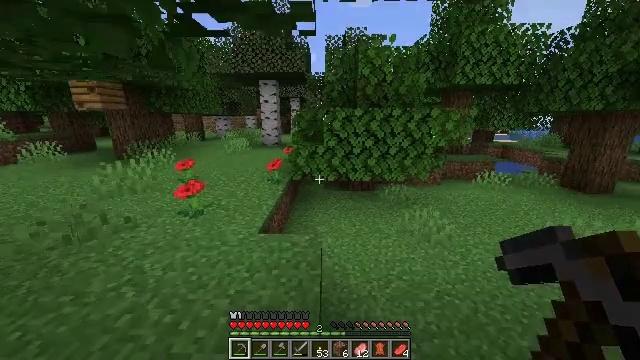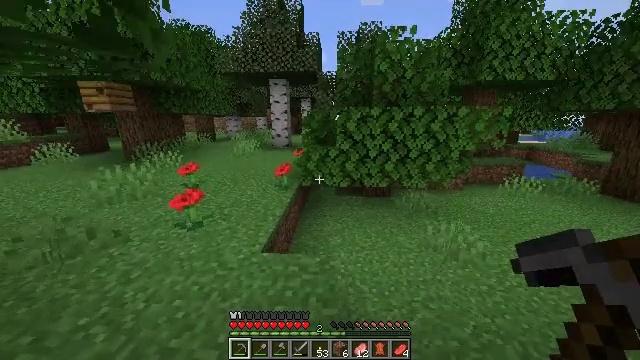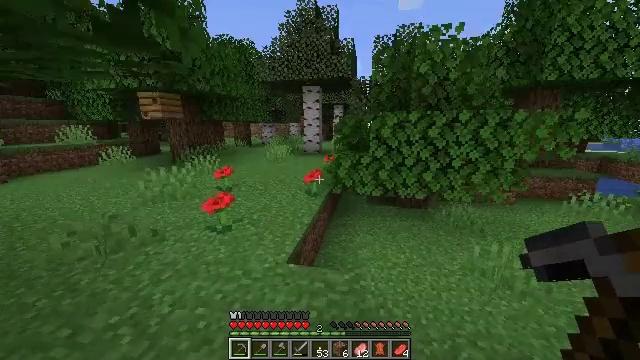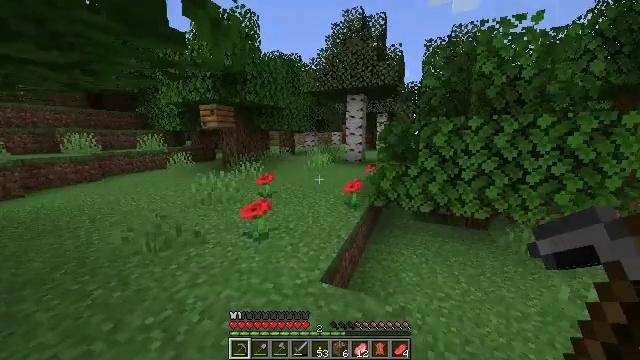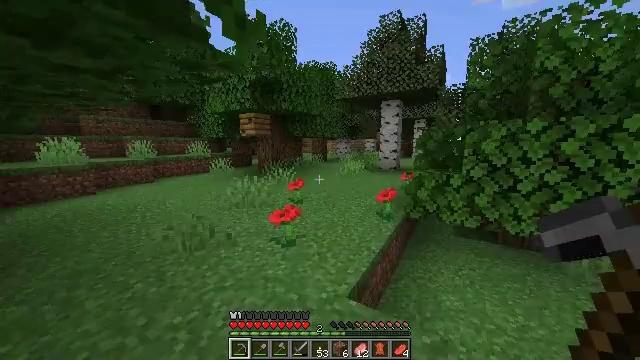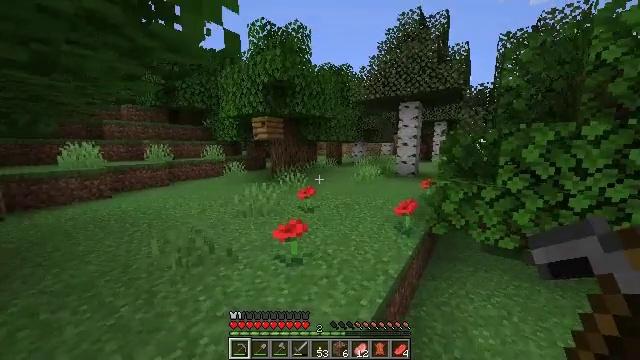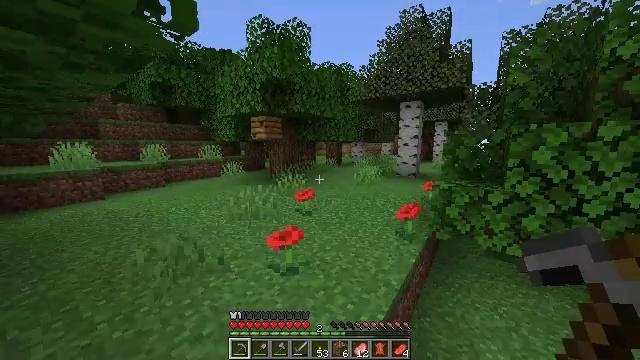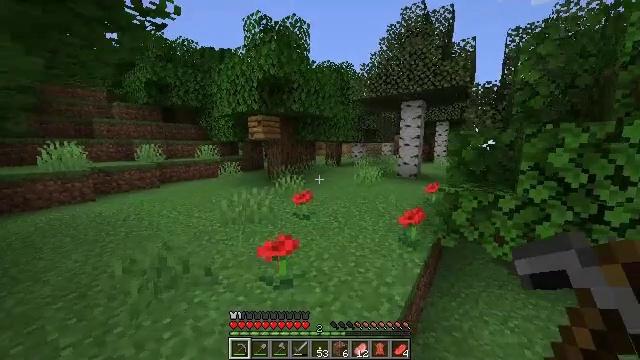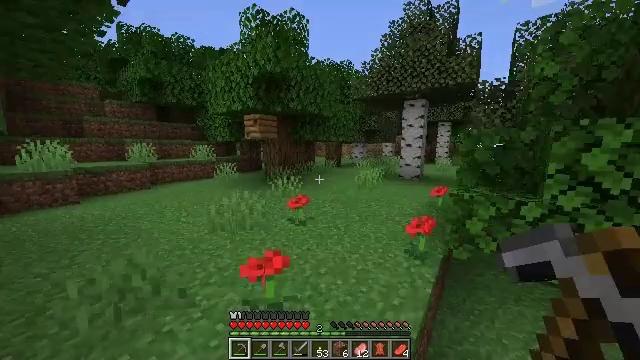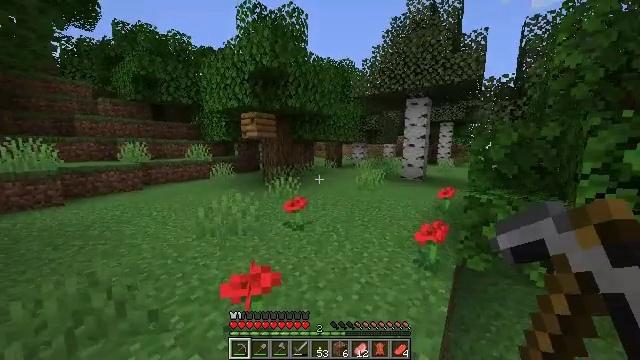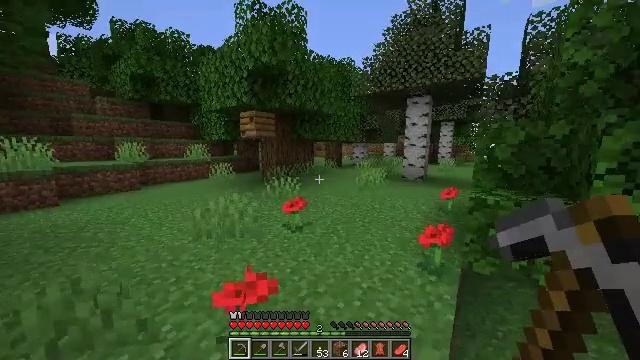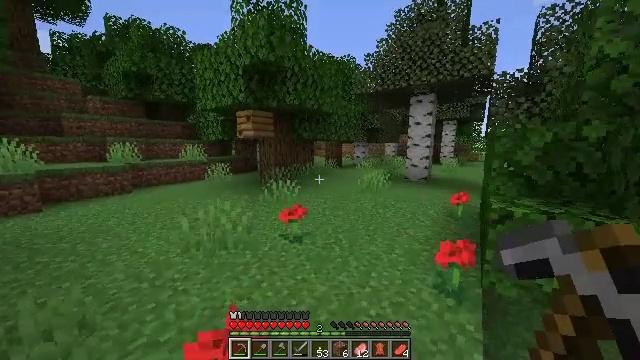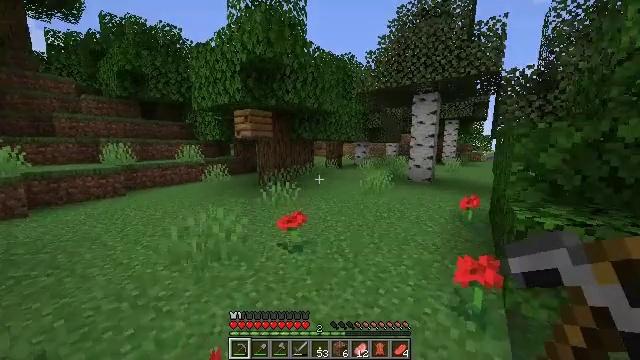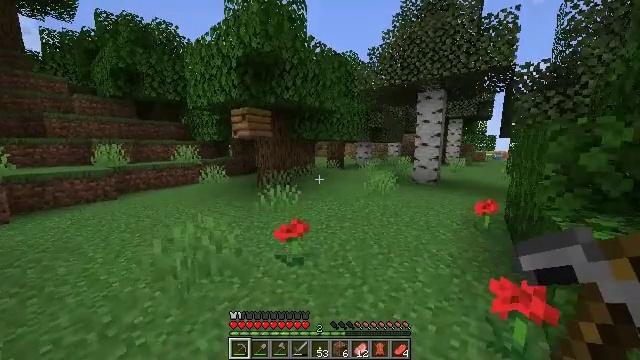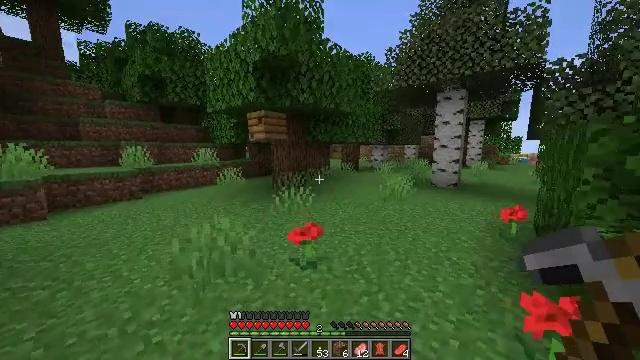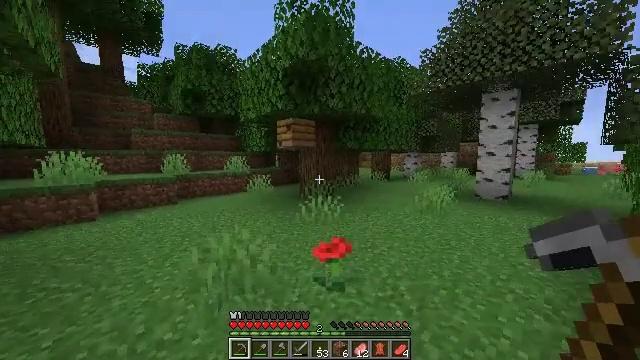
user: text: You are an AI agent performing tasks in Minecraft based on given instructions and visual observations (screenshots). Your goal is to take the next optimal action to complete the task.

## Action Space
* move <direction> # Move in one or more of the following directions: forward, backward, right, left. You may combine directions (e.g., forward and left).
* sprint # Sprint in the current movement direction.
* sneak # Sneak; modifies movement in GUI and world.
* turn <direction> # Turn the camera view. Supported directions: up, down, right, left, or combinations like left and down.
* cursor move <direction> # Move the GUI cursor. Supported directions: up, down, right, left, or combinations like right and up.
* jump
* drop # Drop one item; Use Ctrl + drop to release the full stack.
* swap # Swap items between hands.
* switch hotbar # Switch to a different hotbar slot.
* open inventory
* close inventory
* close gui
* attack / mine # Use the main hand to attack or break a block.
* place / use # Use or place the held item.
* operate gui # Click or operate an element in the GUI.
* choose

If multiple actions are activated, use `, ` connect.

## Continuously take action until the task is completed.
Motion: motion action
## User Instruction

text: Break the bee nest from a tree.
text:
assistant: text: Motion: move forward, sprint, turn left
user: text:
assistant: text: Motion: move forward, sprint, turn left and up
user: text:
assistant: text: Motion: move forward, sprint, turn left and up
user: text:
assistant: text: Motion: move forward, sprint, turn left and up
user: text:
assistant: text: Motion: move forward, sprint, turn left and up
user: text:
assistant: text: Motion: move forward, sprint
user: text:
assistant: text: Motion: move forward, sprint
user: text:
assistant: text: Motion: move forward, sprint
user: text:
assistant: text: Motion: move forward, sprint
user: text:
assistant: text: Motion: move forward, sprint
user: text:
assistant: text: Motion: move forward, sprint
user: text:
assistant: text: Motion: move forward, sprint
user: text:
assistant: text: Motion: move forward, sprint
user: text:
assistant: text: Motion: move forward, sprint, turn left
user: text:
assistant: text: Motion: move forward, sprint, turn left and up
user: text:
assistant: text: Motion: move forward, sprint, turn left and up
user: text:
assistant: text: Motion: move forward, sprint, turn left
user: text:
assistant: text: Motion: move forward, sprint
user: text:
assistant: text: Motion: move forward, sprint
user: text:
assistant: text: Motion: move forward, sprint
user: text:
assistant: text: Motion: move forward, sprint
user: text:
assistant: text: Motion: move forward, sprint
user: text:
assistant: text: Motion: move forward, sprint
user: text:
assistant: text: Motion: move forward, sprint
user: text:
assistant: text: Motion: move forward, sprint
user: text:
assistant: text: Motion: move forward
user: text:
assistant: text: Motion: move forward
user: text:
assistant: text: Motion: move forward
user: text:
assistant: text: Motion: move forward
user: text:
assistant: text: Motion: move forward